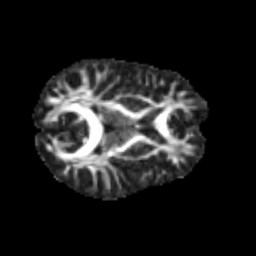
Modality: FA
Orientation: axial
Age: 29
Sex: male
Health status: healthy